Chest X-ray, PA view. Patient: 35 years old, sex M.
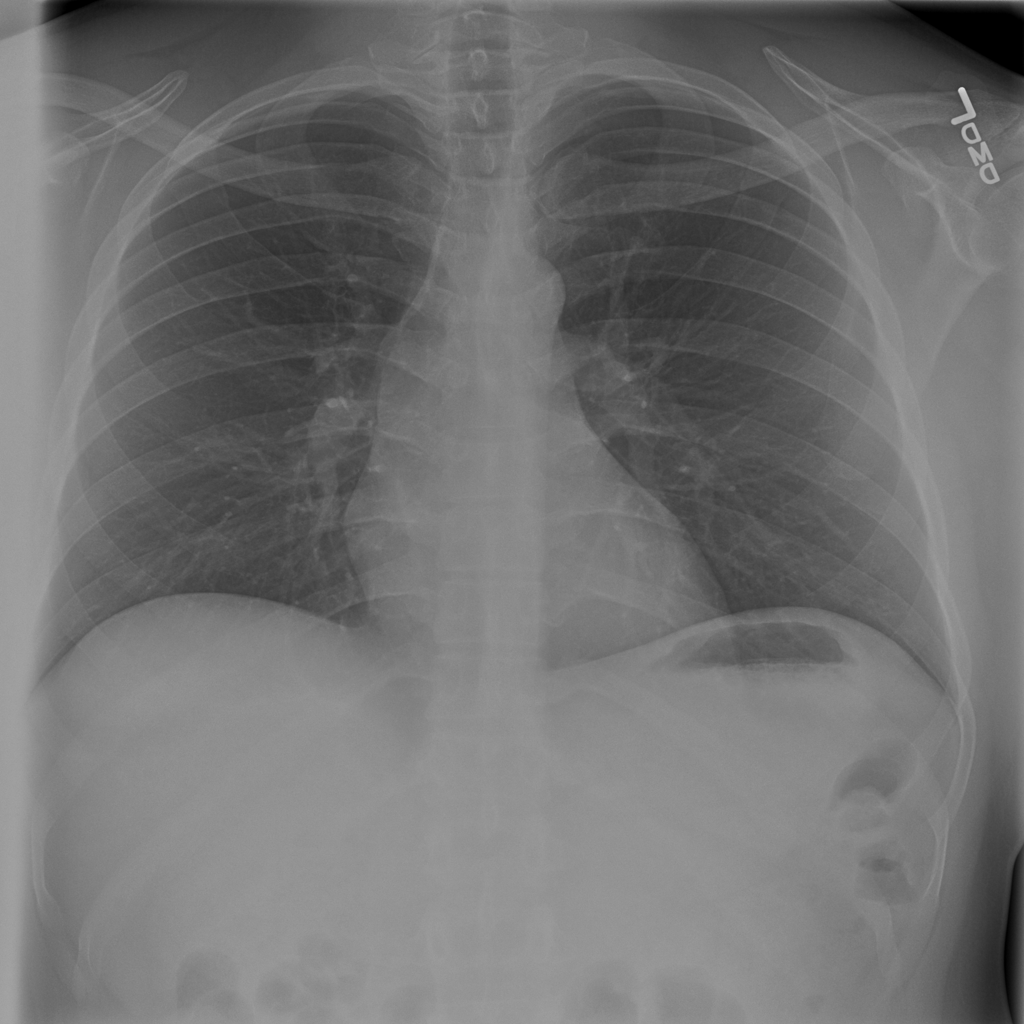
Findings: No Finding